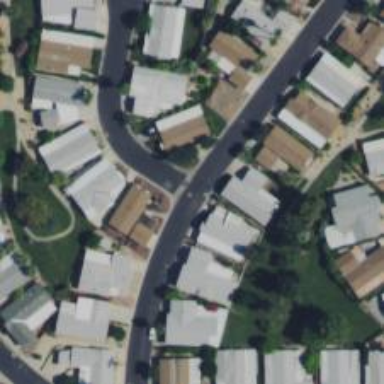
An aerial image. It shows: Residential road.